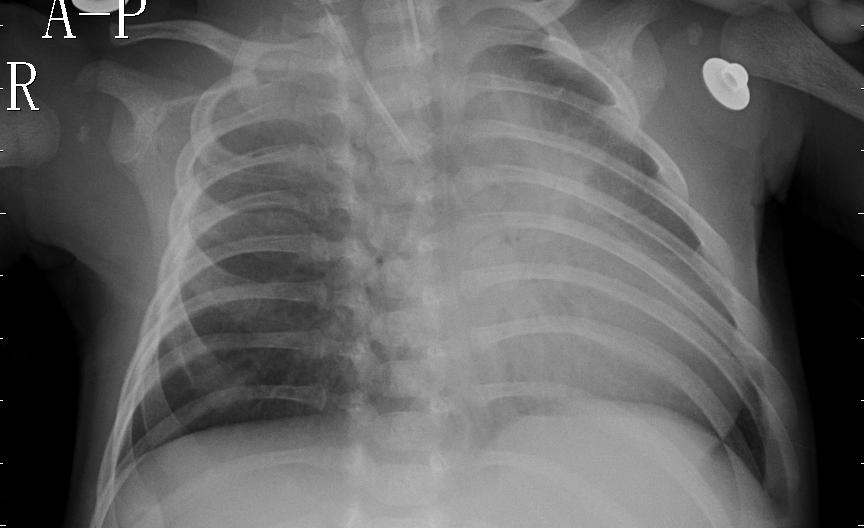
Diagnosis: PNEUMONIA